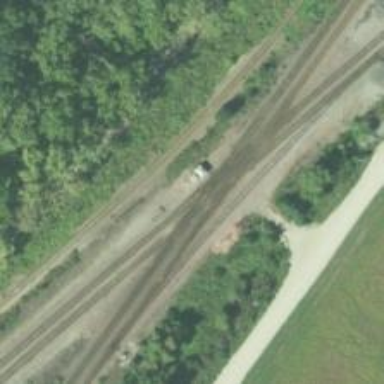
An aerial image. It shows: Railway crossing.